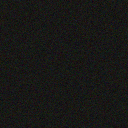
Screen state: off